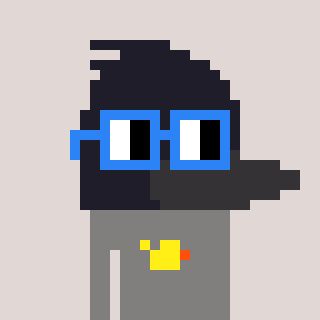
a pixel art character with square blue glasses, a raven-shaped head and a bluegrey-colored body on a warm background